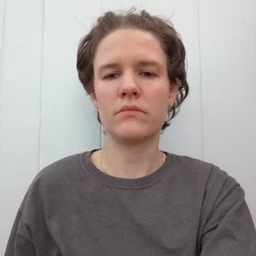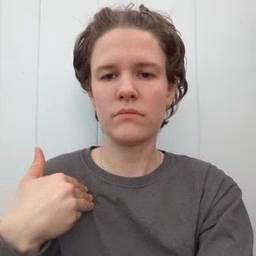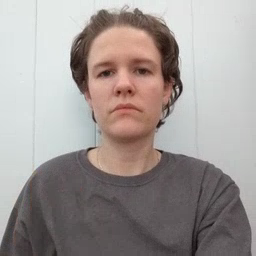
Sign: have